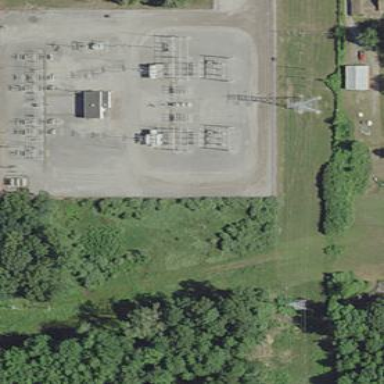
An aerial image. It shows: Power substation with transmission level designation. It is enclosed by fence.